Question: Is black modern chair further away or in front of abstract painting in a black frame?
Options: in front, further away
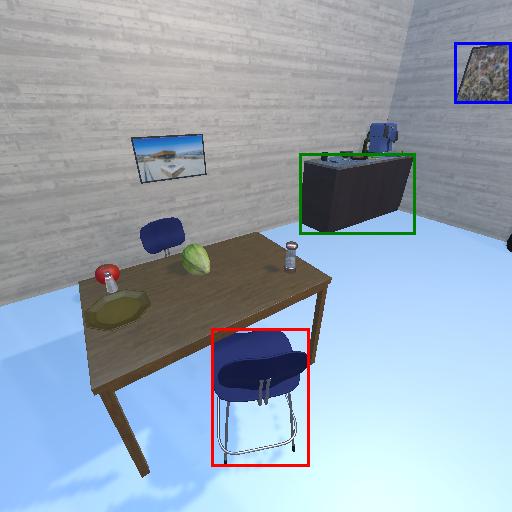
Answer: in front